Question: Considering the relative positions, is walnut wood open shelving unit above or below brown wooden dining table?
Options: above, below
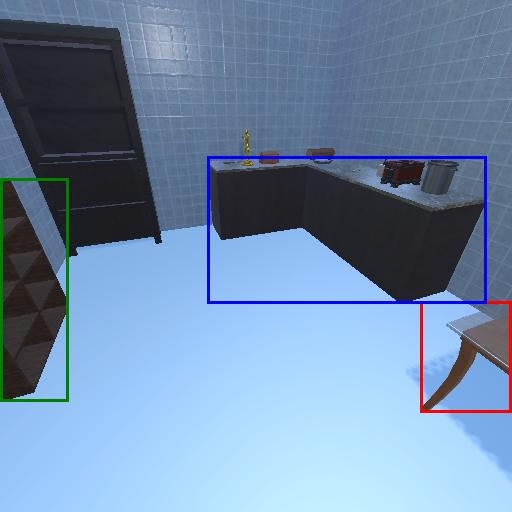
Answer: above